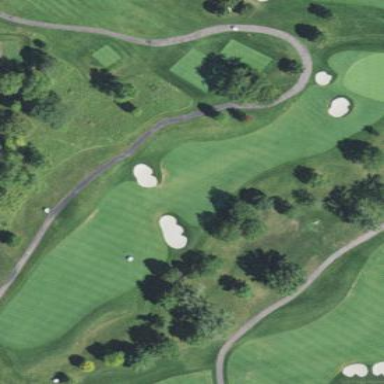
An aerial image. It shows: Rough area in golf course.